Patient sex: M
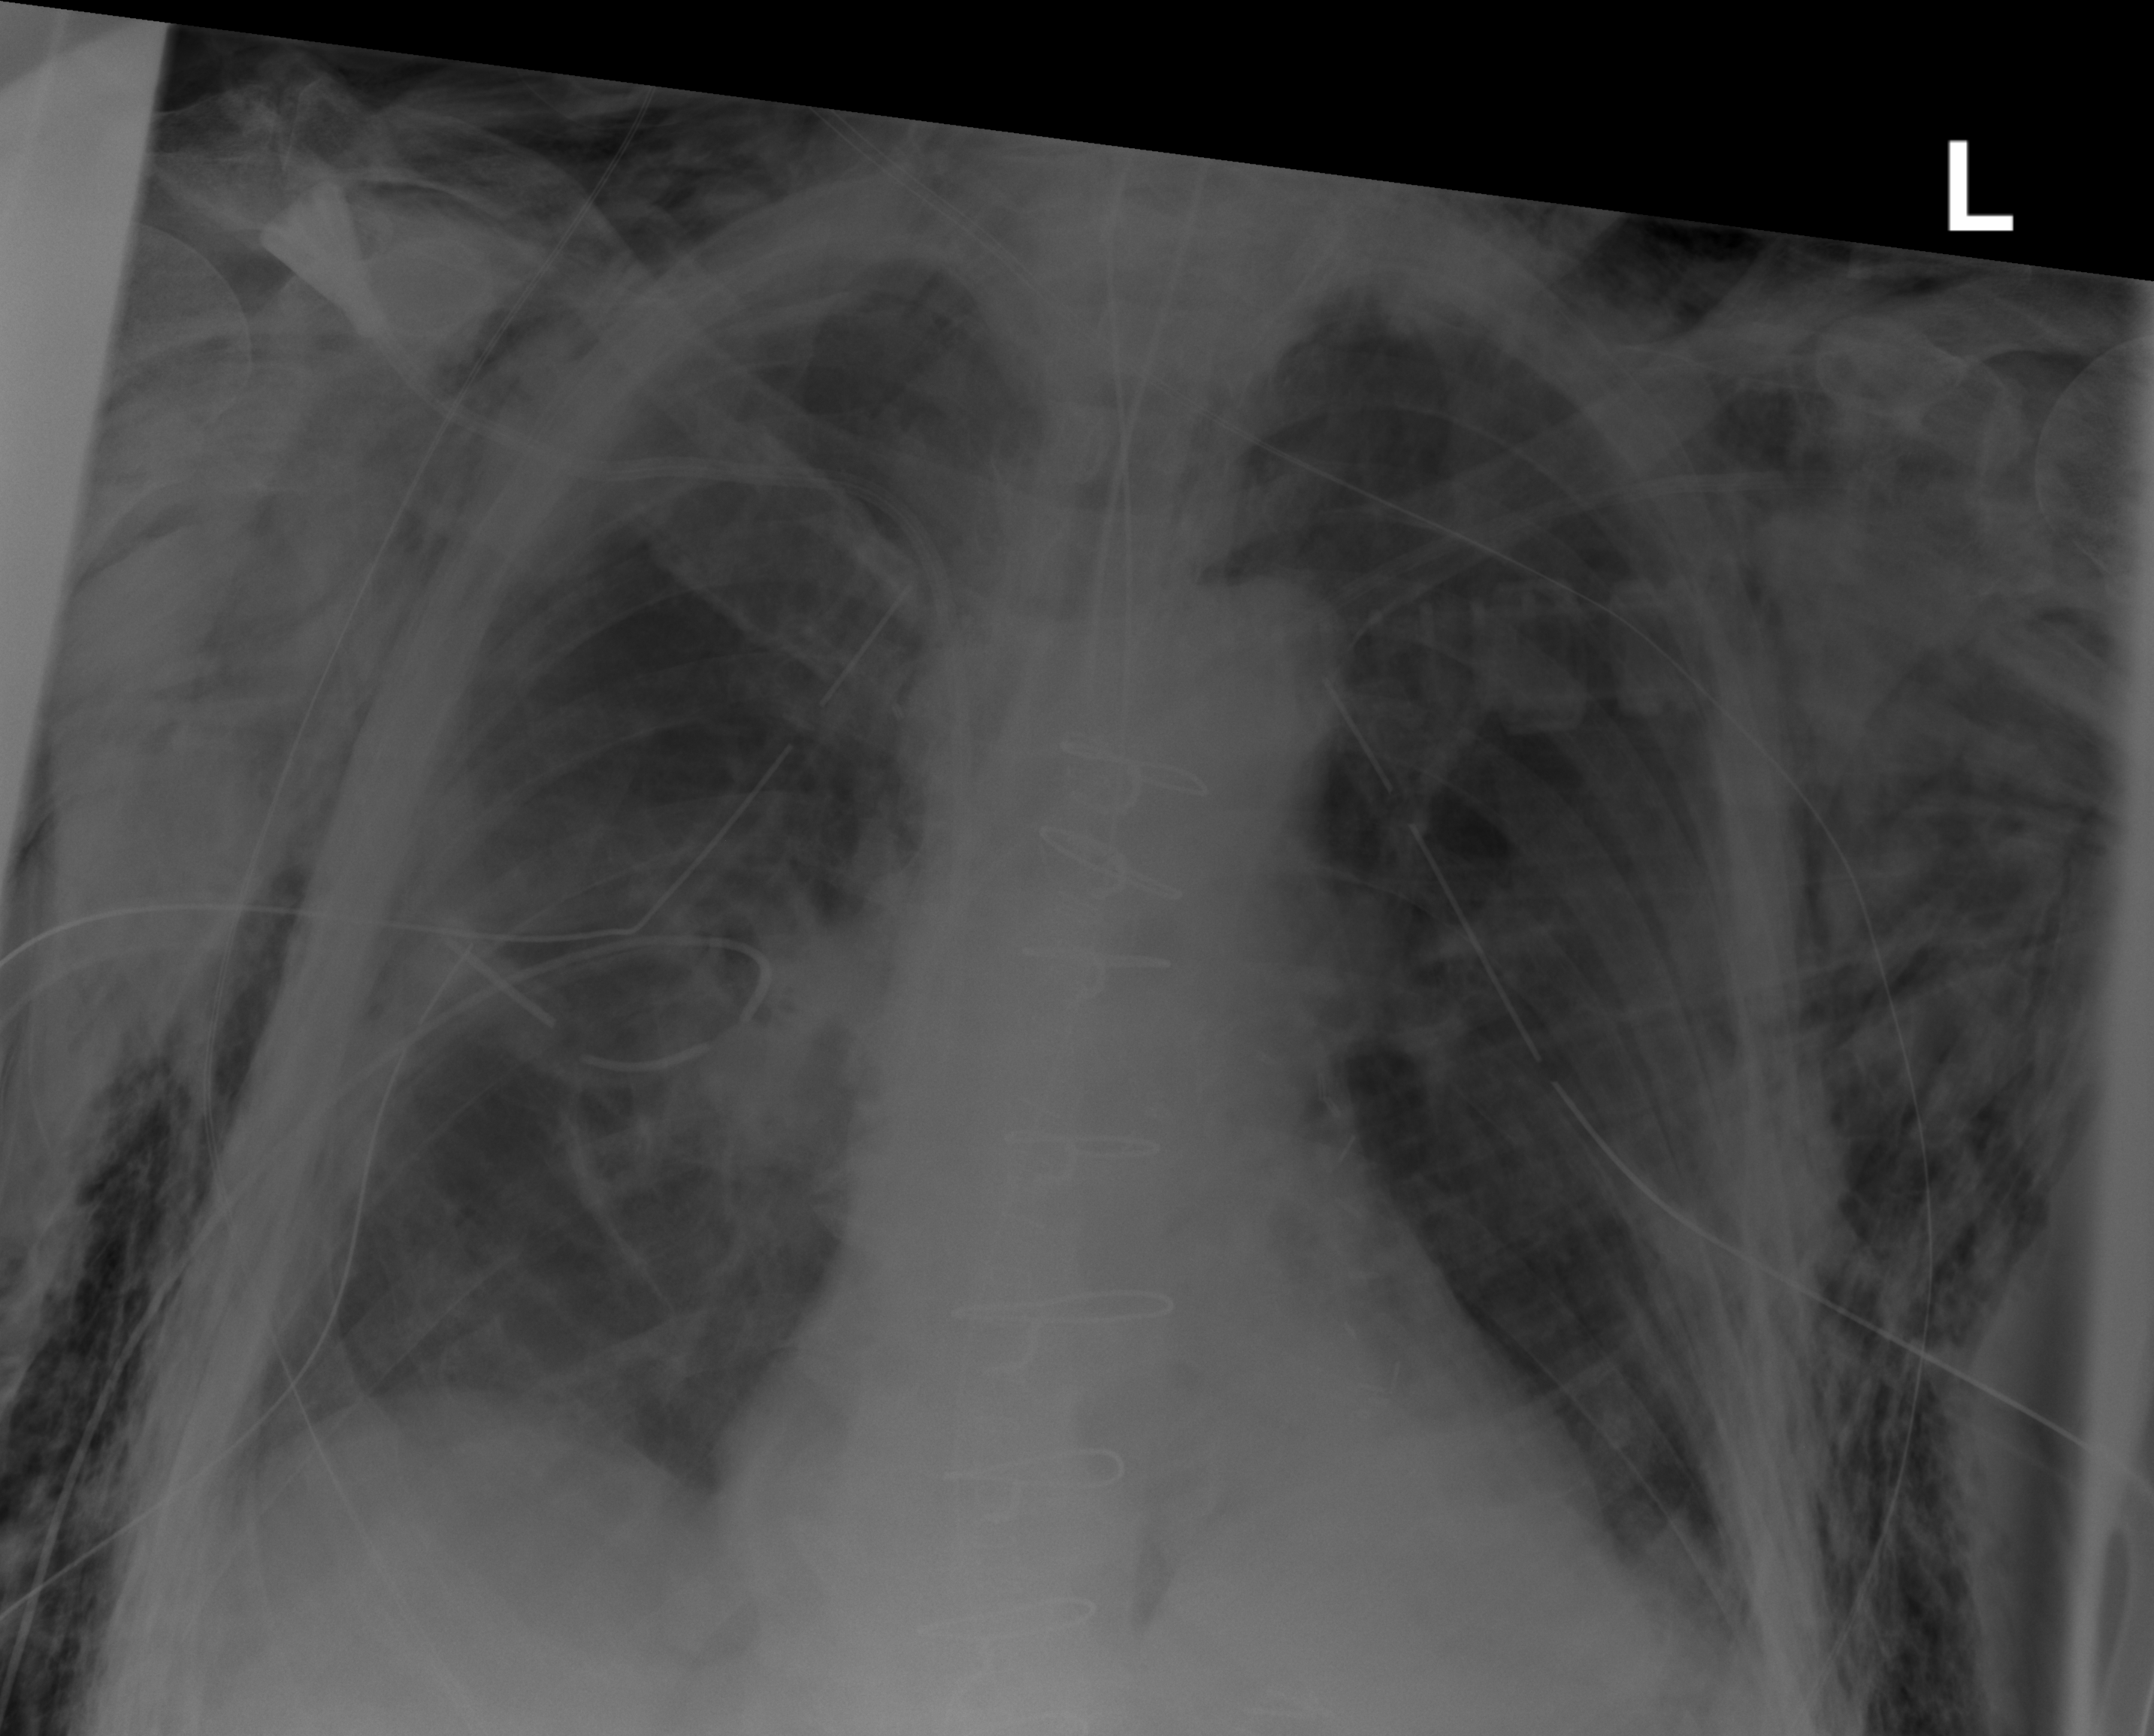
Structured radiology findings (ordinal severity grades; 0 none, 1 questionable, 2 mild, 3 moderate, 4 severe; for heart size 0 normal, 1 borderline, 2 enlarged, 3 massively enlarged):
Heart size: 0
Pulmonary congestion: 2
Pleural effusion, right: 1
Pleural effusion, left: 2
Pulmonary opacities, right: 0
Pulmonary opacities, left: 0
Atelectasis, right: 0
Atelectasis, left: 2